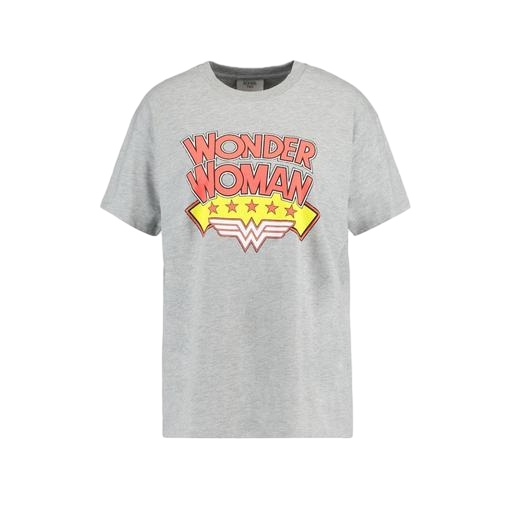
red and blue wonder woman shirt, graphic tee shirt, graphic tee, white background